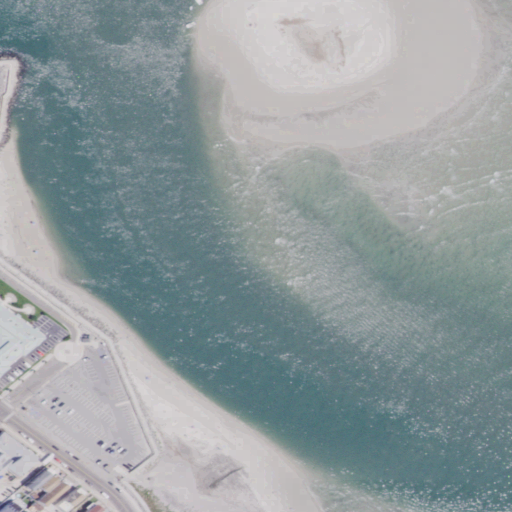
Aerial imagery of cape in New Jersey named Champagne Island containing open water, high intensity development, barren land, and medium intensity development